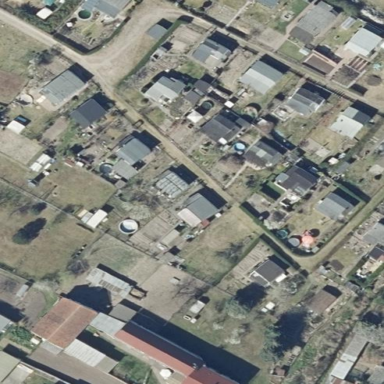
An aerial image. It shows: Fence surrounding allotments.